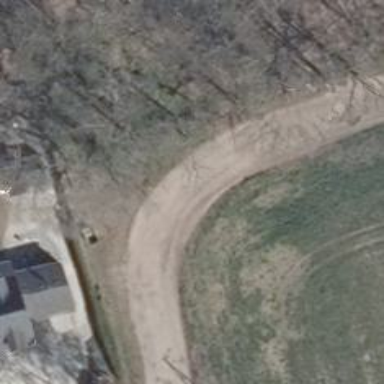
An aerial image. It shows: Unclassified road with dirt surface.